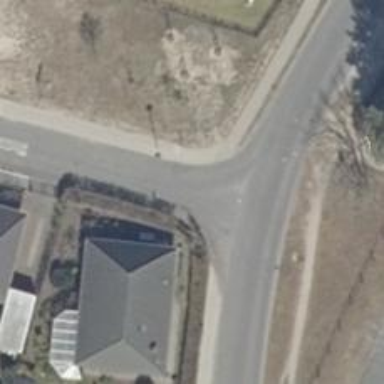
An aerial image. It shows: Road with "give way" sign.